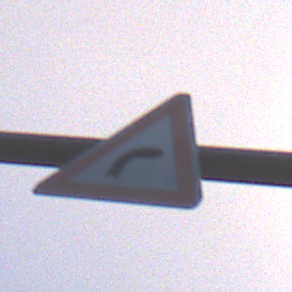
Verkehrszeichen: KurveRechts
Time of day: SunriseSunset
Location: Outdoor (Nature)
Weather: PartlyCloudy
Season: Autumn
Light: Natural